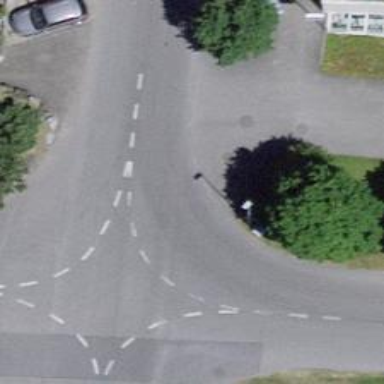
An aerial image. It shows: Bus stop along the road.